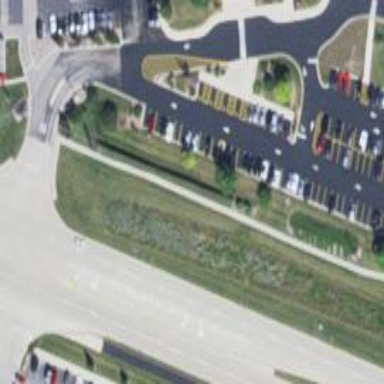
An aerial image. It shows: Pedestrian road.